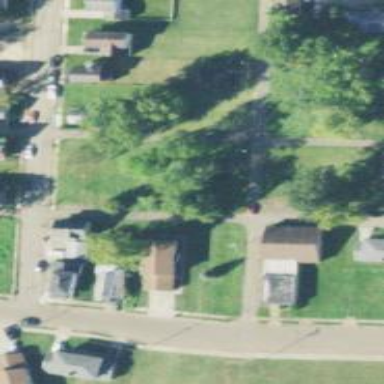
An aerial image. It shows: Alley classified as service road.